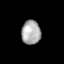
Tissue: lung
Cell type: Epithelial cells
Senescence score: 0.1349
Nuclear area (px): 452
Mean DAPI intensity: 171.177